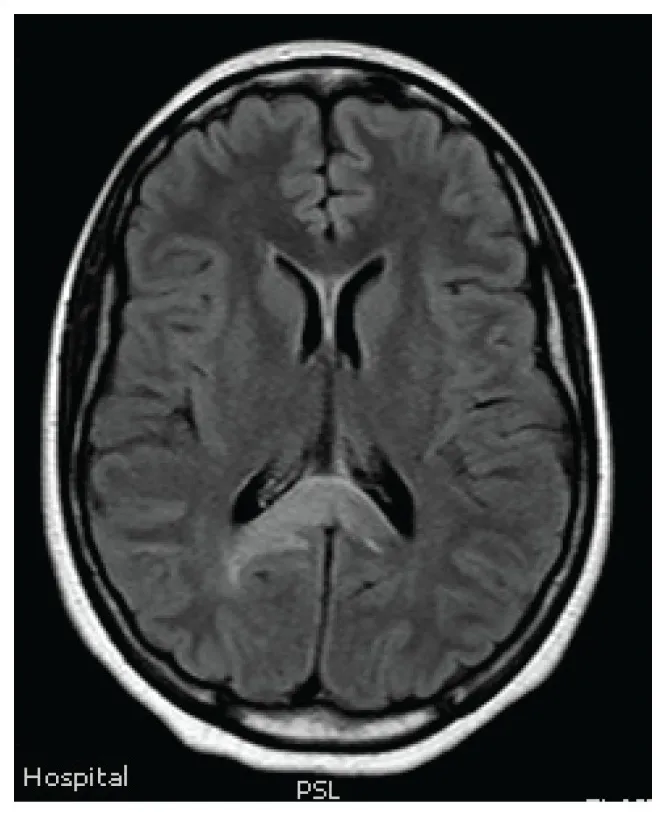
Axial fluid-attenuated inversion recovery magnetic resonance image demonstrating hyperintensity in the splenium of corpus callosum in a 'bridging arch pattern'.
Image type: radiology (mri)